Question: IE9 has this ridiculous blue arrow that's rendered any time the browser window has a selection:

This happens whether it's the user that makes the selection or programmatically through JavaScript (as in my case). Is it possible to have this blue arrow show up?
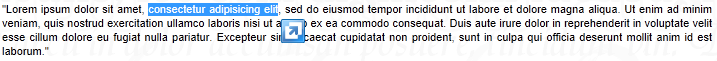
Answer: It's IE9's "Accelerators". Disable them in the Tools -> Manage Add-Ons dialogue. MS thinks that no one will EVER highlight text unless they want to spam it to their FB wall.